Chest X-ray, PA view. Patient: 69 years old, sex M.
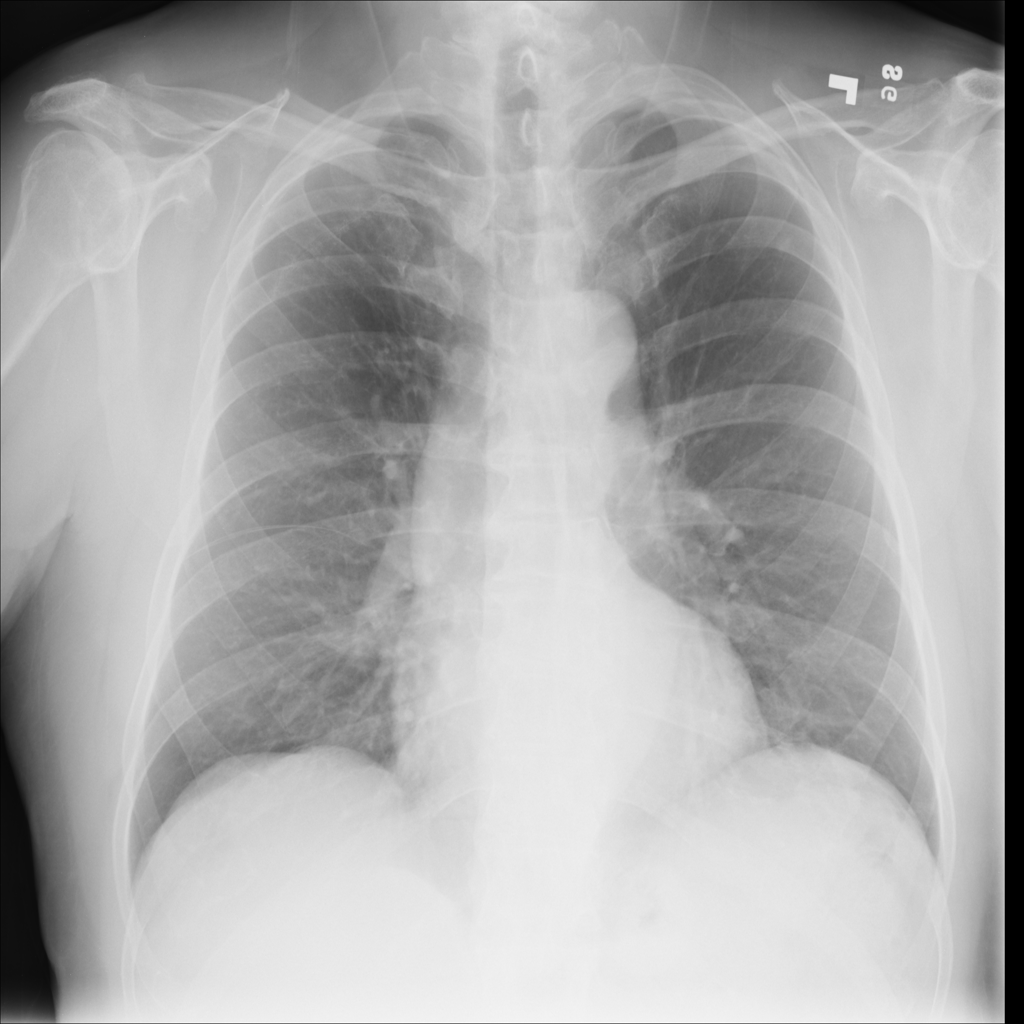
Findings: No Finding